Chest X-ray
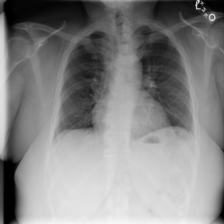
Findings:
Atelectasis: negative
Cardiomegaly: negative
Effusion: negative
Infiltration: negative
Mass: negative
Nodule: negative
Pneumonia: negative
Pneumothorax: negative
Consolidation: negative
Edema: negative
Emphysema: negative
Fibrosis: negative
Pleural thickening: negative
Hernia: negative